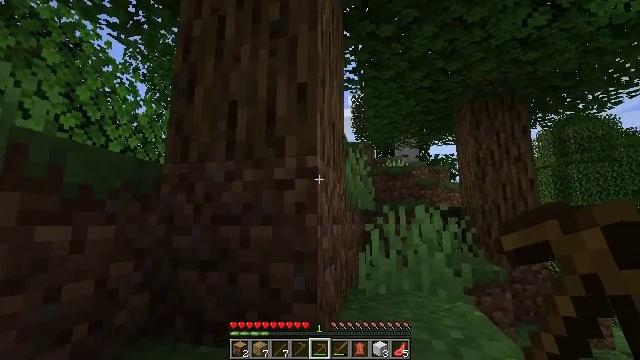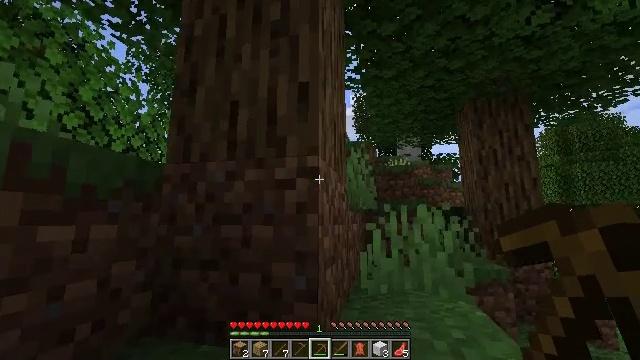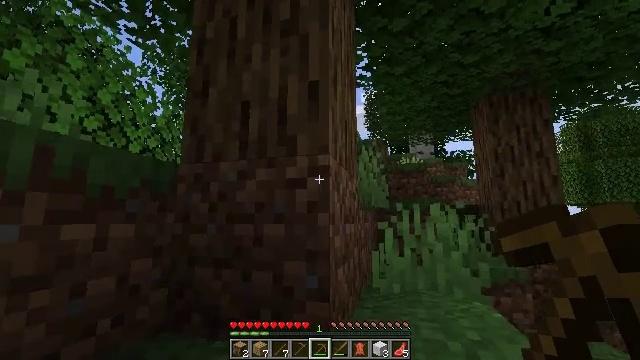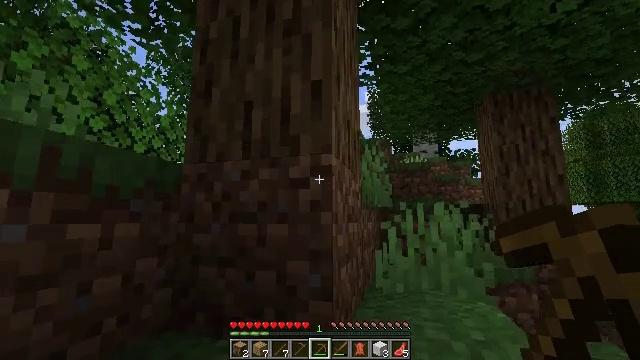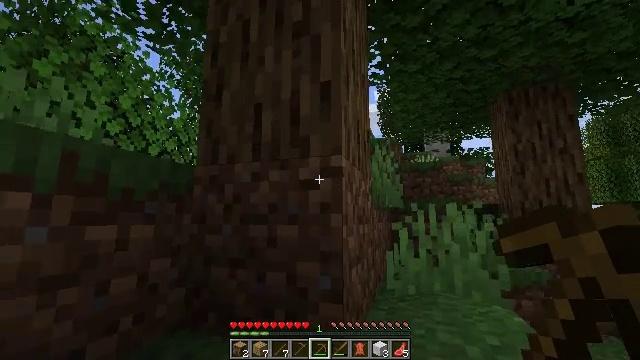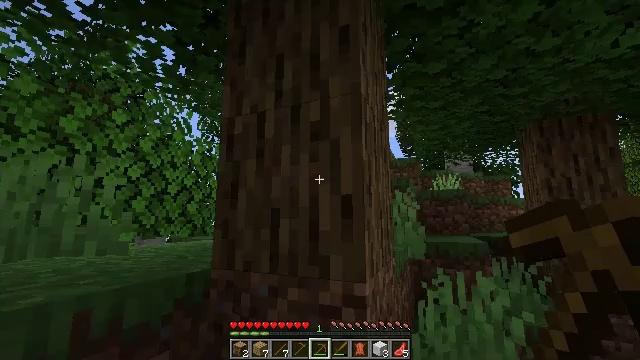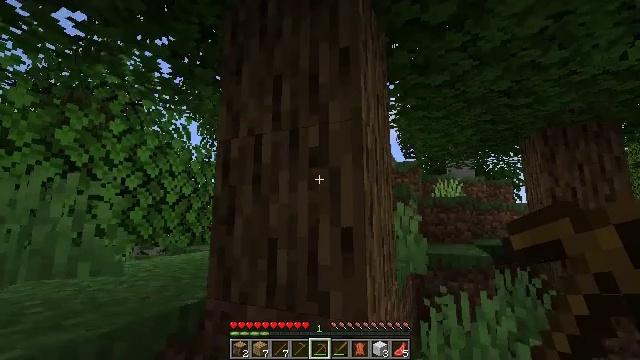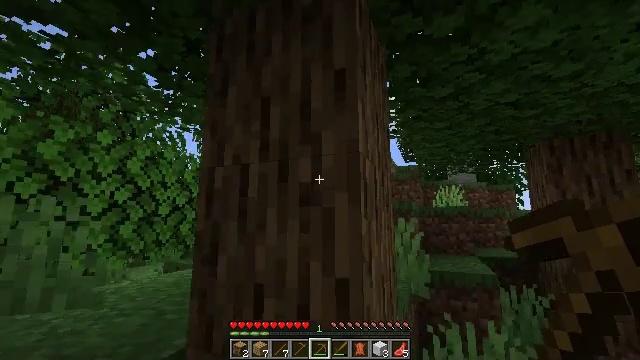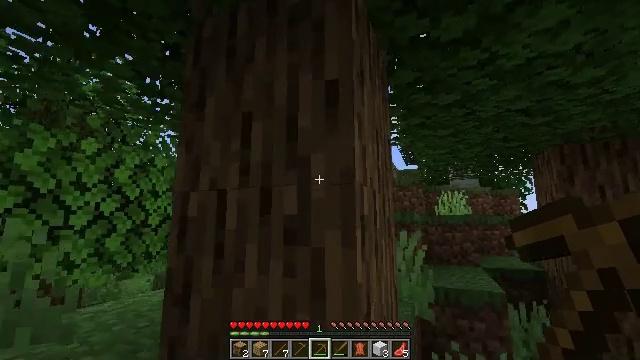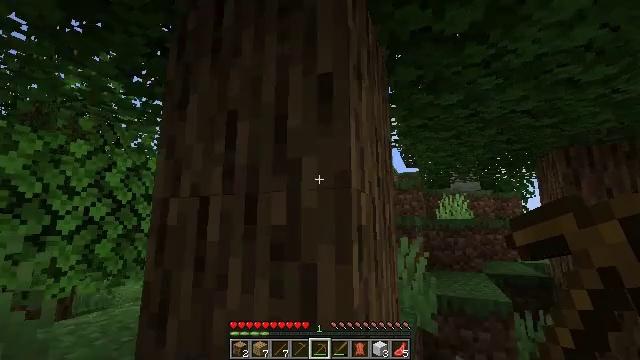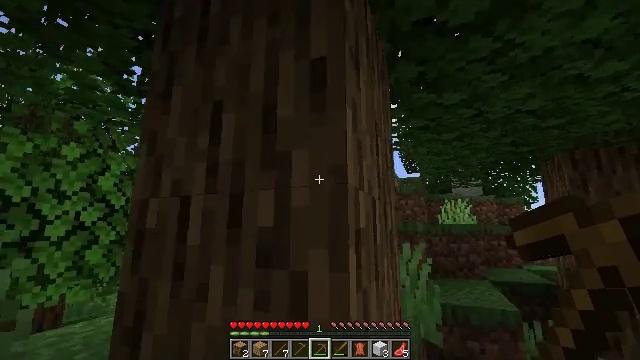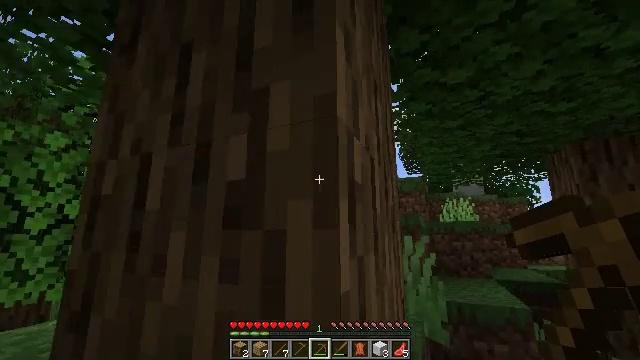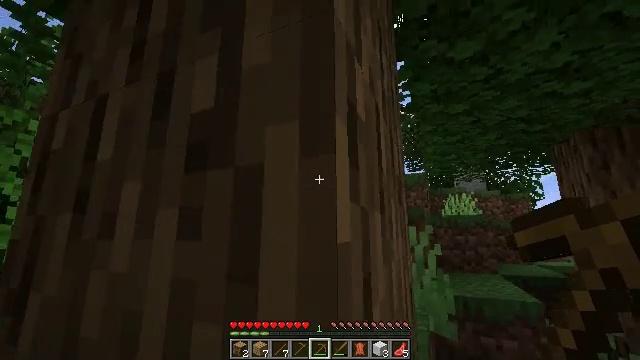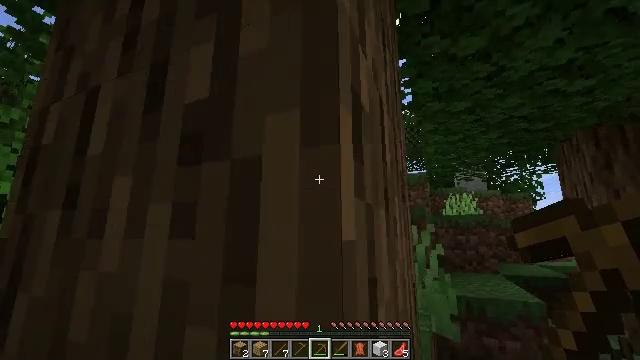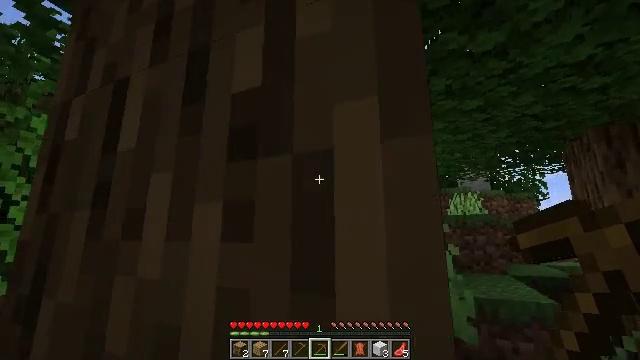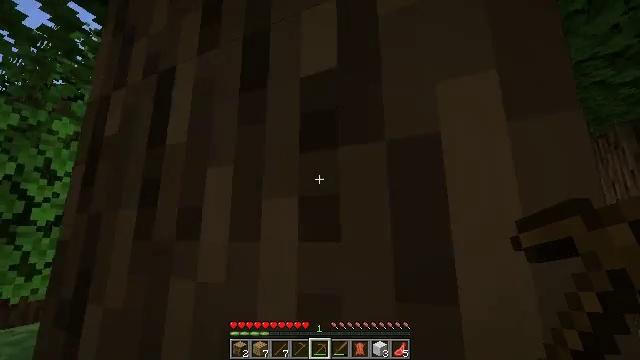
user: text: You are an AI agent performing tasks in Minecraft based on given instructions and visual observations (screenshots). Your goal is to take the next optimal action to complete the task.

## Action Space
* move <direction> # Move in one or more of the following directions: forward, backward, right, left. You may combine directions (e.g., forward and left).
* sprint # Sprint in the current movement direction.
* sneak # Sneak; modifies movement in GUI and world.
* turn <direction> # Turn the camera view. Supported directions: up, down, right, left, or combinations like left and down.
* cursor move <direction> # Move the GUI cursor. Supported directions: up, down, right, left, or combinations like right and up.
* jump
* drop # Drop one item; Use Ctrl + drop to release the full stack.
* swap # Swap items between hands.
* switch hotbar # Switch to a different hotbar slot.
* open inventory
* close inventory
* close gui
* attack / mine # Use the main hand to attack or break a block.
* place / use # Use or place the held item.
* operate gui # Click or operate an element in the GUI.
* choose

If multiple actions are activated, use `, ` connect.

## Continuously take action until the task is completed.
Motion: motion action
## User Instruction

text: Gather oak logs from trees.
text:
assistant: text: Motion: move forward
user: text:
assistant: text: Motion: move forward, turn left
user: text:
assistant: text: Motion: move forward
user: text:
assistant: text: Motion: move forward, turn left, jump
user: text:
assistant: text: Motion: move forward, turn left, jump
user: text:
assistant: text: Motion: move forward, jump
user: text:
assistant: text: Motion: move forward, jump
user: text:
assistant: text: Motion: move forward, jump
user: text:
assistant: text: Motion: move forward, jump
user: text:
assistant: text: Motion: move forward, turn up
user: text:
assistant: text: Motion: move forward
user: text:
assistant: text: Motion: move forward
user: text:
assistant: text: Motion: move forward
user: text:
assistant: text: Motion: move forward
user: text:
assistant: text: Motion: move forward, turn left
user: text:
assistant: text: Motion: move forward, turn left
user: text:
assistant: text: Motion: move forward, turn left
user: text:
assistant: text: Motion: no_op
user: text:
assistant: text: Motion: turn left
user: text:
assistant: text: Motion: no_op
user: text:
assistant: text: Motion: no_op
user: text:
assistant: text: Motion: no_op
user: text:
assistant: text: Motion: turn right and down
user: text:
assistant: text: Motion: turn right
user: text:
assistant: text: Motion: turn right
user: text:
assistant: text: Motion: attack / mine
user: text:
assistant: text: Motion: turn right, attack / mine
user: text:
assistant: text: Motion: turn right, attack / mine
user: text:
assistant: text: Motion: turn right, attack / mine
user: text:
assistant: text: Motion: turn right, attack / mine